Field crop: maize
Growth stage: 2
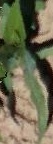
Species: maize